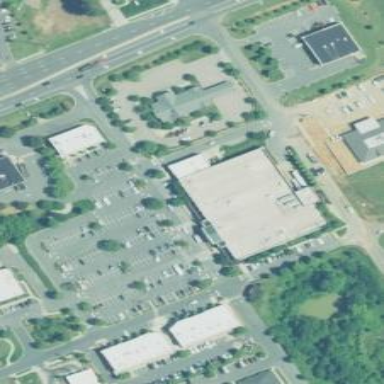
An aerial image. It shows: Retail building housing supermarket.